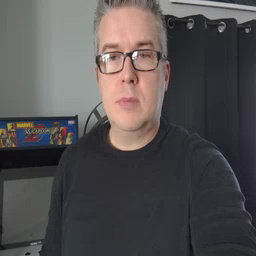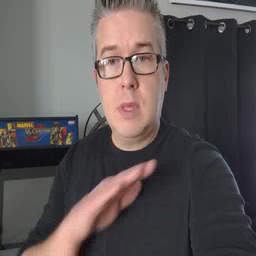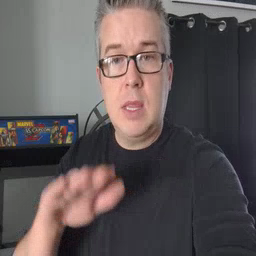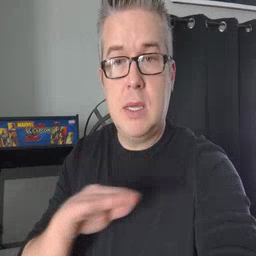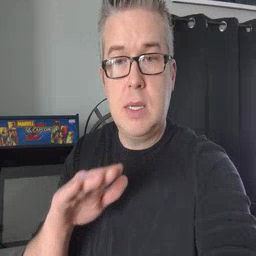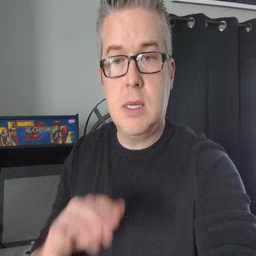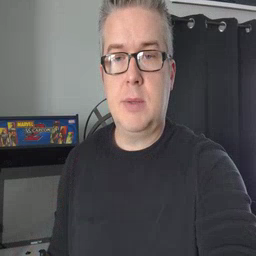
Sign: clean